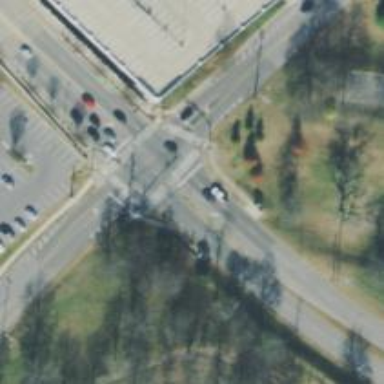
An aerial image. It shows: Marked crossing on the road.